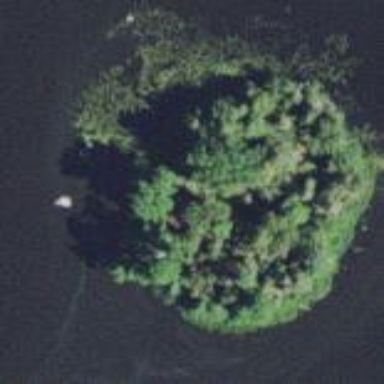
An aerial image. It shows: Islet covered with woodland.